Question: I'm currently using the below regex:
'/{{([^}]+)}}/g'
This does well at matching all text in a string that are wrapped in double curly brackets, but there's a problem when the text is wrapped in curly brackets.
In this case, it matches the first three curly brackets, but not the last one.
I'd essentially like a regex that matches text only wrapped in curly brackets.
So the bold text below would need to be matched.
{}

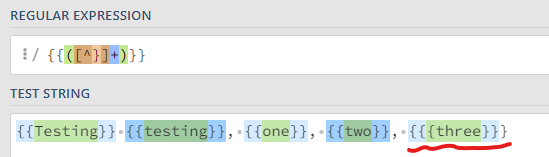
Answer: You may use this regex:
'''
{{[^{}]*}}
'''
- '{{''{{'- '[^{}]*''{''}'- '}}''}}'
<URL>